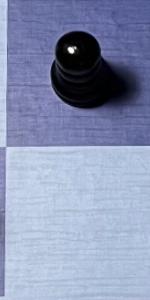
Label: Empty